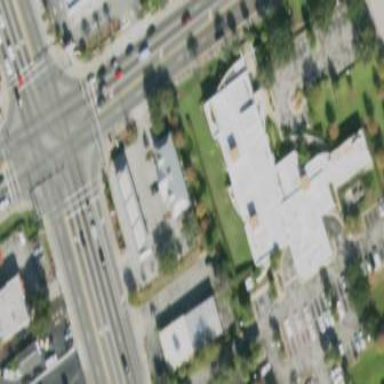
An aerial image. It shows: Police building.